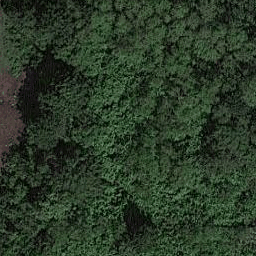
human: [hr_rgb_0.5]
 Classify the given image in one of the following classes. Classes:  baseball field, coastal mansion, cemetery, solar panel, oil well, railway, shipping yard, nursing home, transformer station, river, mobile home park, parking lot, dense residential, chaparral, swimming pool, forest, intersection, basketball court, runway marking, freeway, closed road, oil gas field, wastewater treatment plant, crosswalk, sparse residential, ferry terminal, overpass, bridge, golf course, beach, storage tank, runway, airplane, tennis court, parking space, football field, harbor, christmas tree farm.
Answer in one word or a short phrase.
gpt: forest